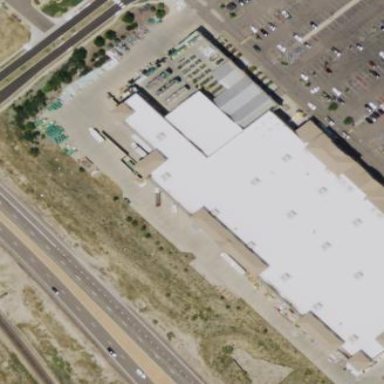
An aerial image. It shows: Retail building.